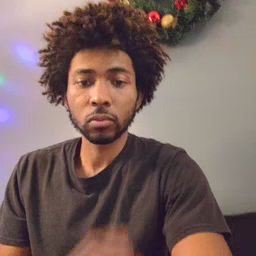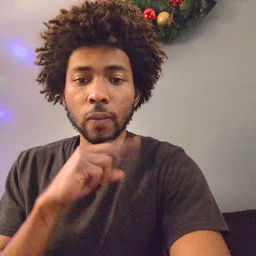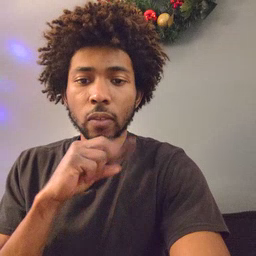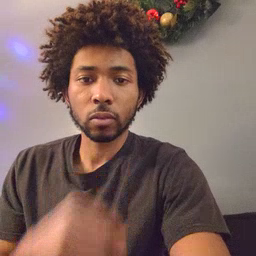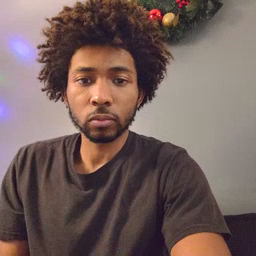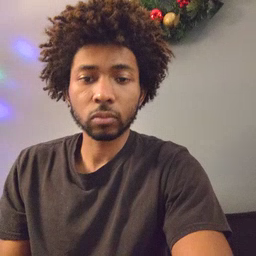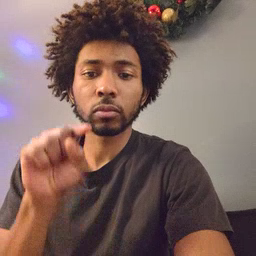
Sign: frog